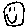
Label: smiley face